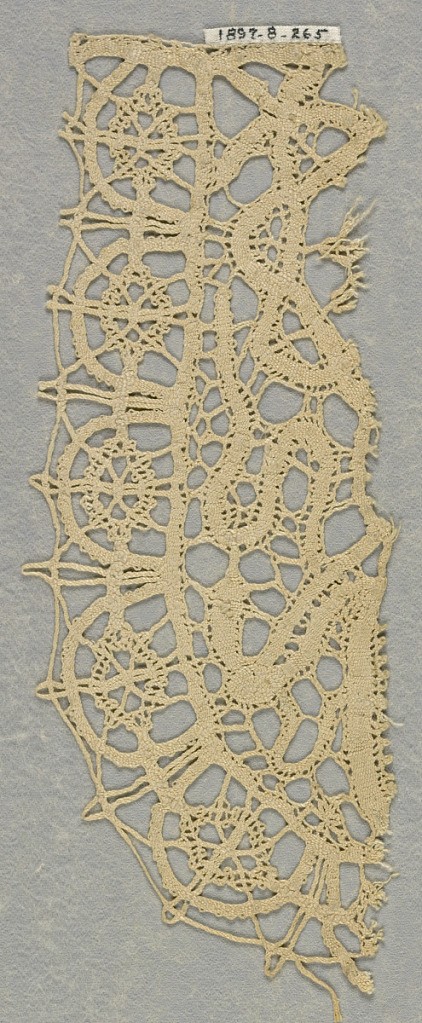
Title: Fragment
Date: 17th century
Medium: linen Technique: bobbin lace (continuous braid-like with continous tape)
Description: Fragment of rounded points on a curved edge showing a wavy, ribbon-like design.